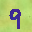
Label: 9